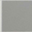
Piece: xx